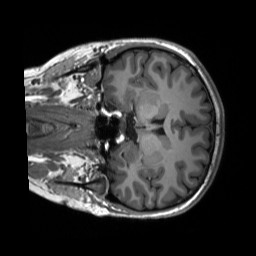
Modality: T1w
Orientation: coronal
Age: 19
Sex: female
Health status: healthy
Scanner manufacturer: siemens
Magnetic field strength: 3 T
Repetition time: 2.53 s
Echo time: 0.00227 s